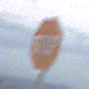
Verkehrszeichen: Stop
Umgebung: Outdoor, Nature
Tageszeit: SunriseSunset
Wetter: PartlyCloudy
Licht: Natural
Jahreszeit: NotSpecified
Kontrast: LowContrast